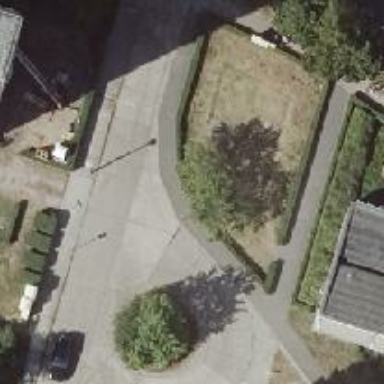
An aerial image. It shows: Sidewalk.